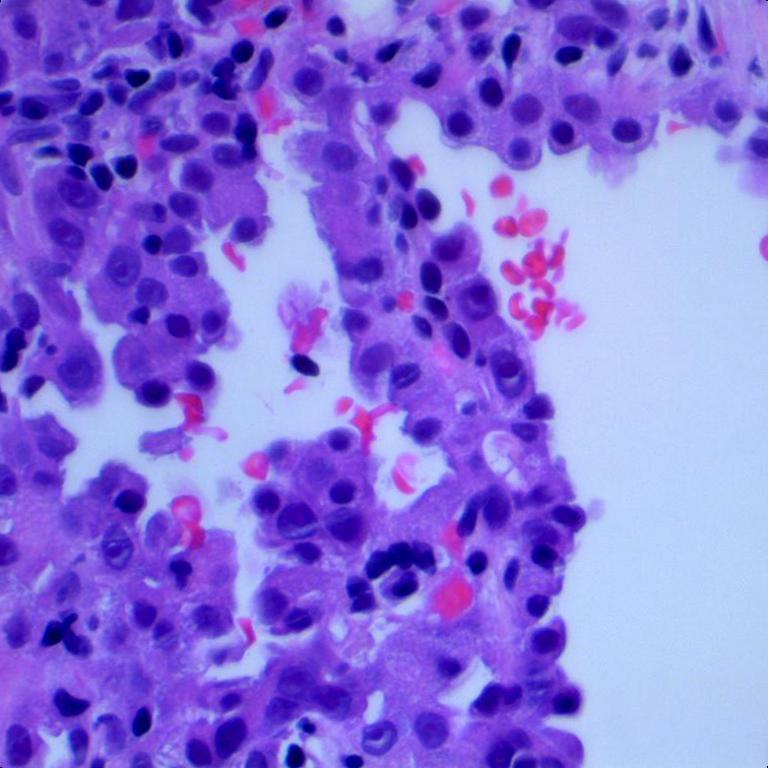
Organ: lung
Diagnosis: adenocarcinomas